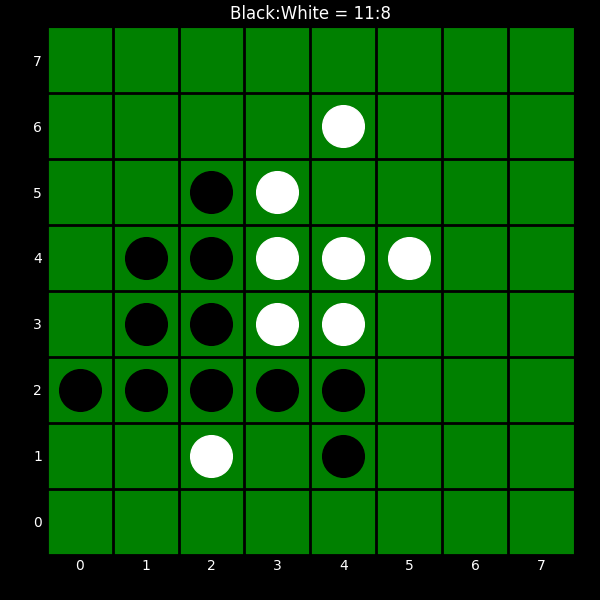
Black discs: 11
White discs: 8